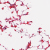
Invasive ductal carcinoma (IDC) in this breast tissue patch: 0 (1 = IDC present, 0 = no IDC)